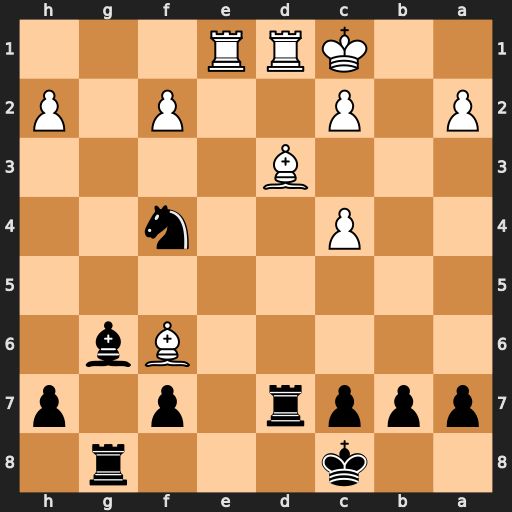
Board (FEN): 2k3r1/pppr1p1p/5Bb1/8/2P2n2/3B4/P1P2P1P/2KRR3
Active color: b
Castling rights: -
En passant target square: -
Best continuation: Bxd3